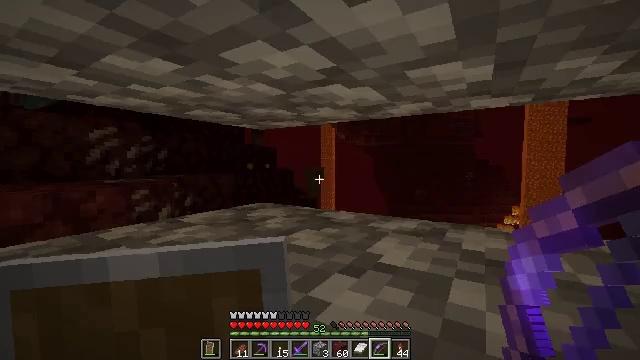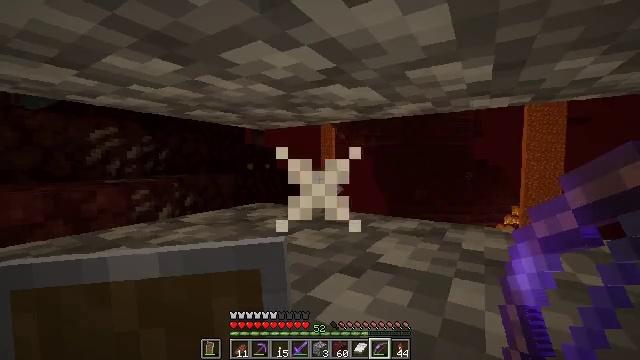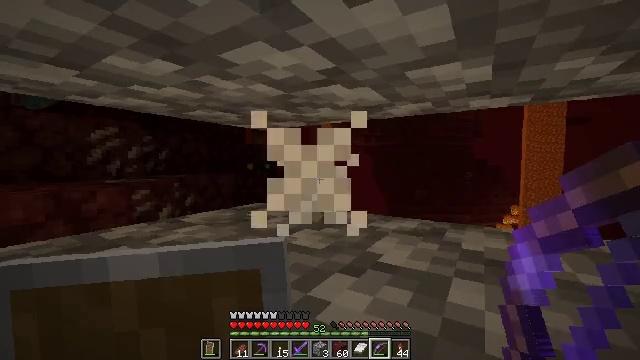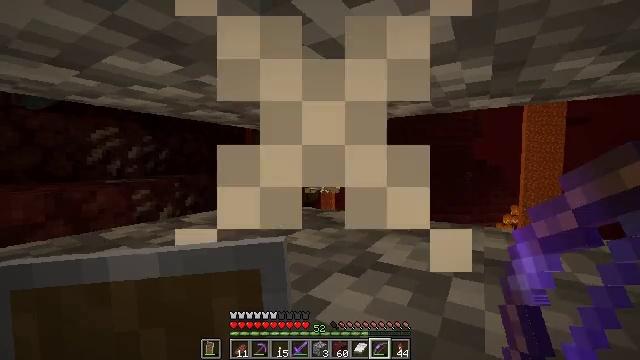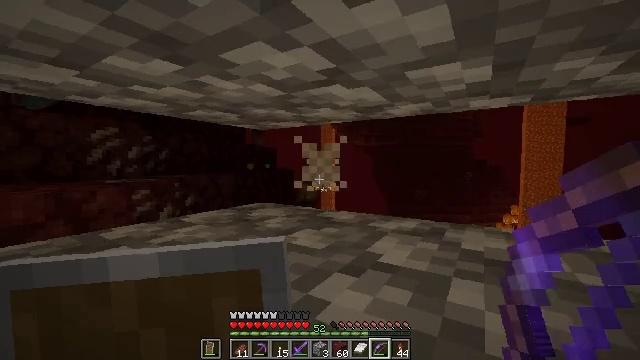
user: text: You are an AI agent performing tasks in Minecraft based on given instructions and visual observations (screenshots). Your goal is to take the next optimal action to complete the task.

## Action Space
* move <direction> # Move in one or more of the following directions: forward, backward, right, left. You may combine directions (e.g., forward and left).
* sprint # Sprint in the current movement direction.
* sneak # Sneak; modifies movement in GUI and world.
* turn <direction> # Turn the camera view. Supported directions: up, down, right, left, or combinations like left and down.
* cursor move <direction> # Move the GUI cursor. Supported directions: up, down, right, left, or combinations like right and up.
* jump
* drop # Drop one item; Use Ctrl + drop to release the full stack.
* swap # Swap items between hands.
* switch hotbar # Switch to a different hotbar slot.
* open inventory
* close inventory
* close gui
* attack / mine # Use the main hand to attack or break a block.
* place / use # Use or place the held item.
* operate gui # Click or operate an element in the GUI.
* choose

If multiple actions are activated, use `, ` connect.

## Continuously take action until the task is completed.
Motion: motion action
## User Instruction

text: Kill a piglin.
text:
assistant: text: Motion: sneak
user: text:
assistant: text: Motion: sneak
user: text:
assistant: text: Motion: sneak
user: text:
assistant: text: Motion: sneak
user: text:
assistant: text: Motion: sneak